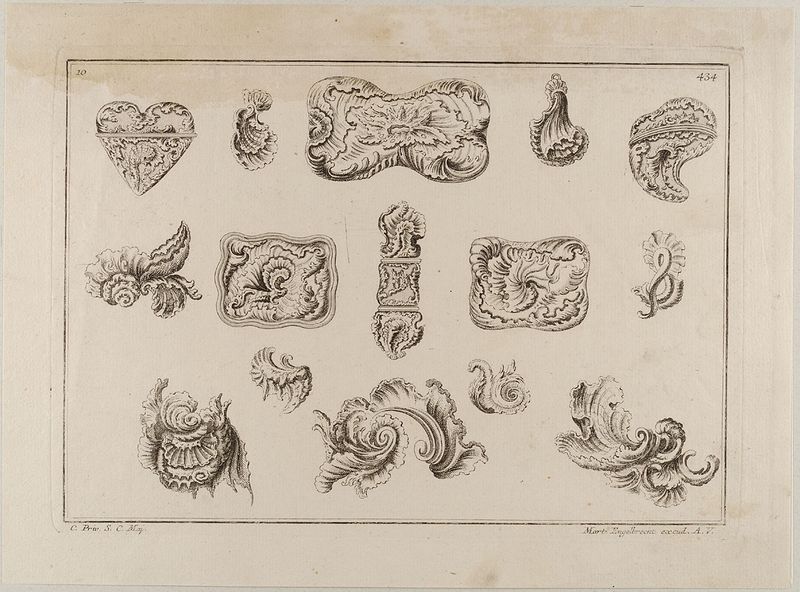
Titel: Einzelmotive aus Muschelwerk und Dekorationsentwürfe für unterschiedliche Dosen
Künstler: Martin Engelbrecht
Standort: Hamburg
Institution: Museum für Kunst und Gewerbe Hamburg
Schlagwörter: schmuck, zeichnung, wand, barock, rahmen, pflanzen, rokoko, schrift, grafik, graphik, signiert, dekor, ornamente, stuck, fotografie, photographie, dose, druckgraphik, lithographie, druckgrafik, radierung, trommel, buchseite, kunstgewerbe, herz, muschel, kanister, muscheln, eimer, kupferstich, kunsthandwerk, rocaille, fossilien, style, reproduktionen, naturalien, barockzeit, barockzeitalter, industriedesign, druckerzeugnisse, muschelwerk, büchse, behälter, ornamentstich, vorlageblätter, 434